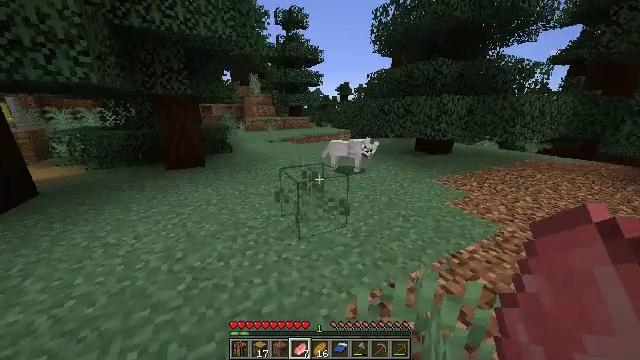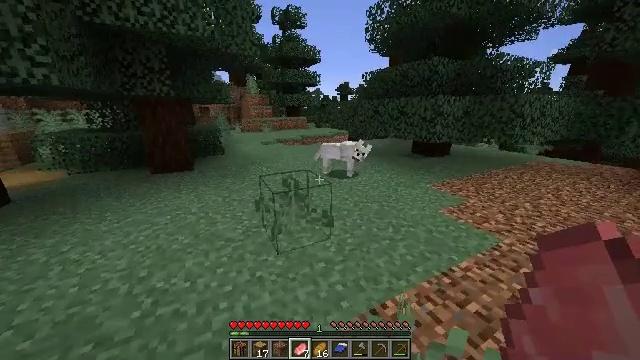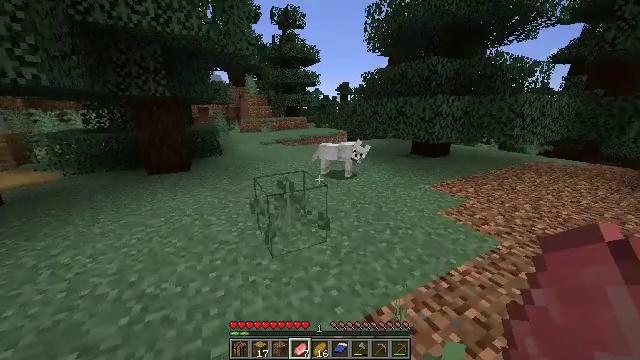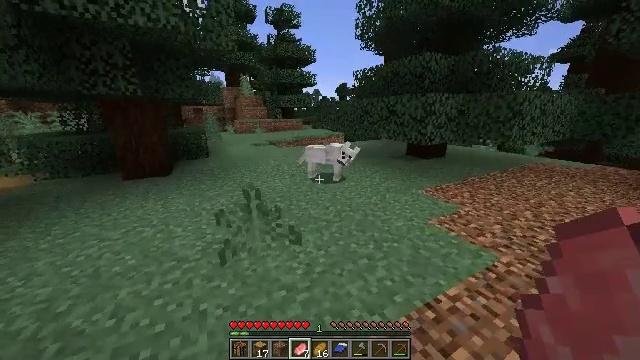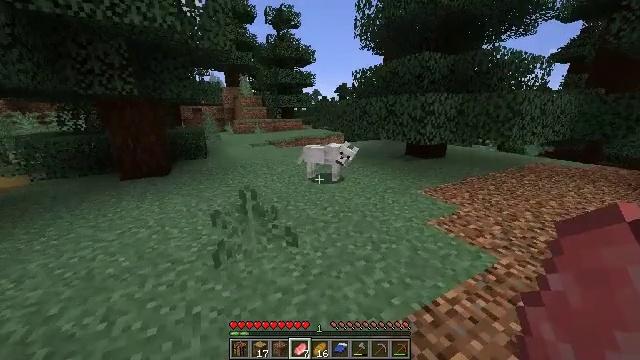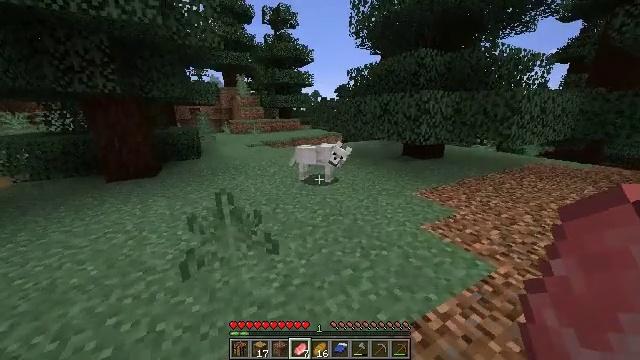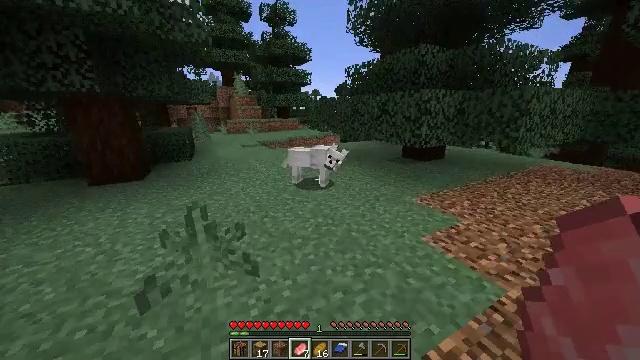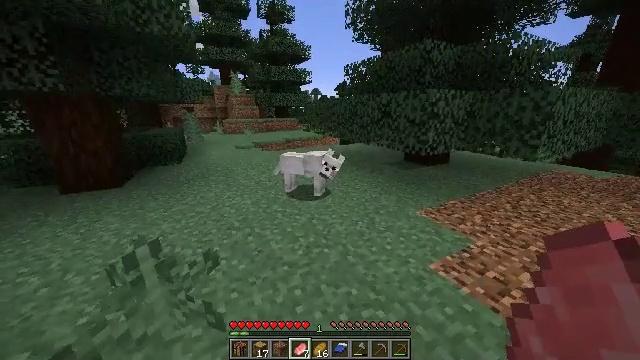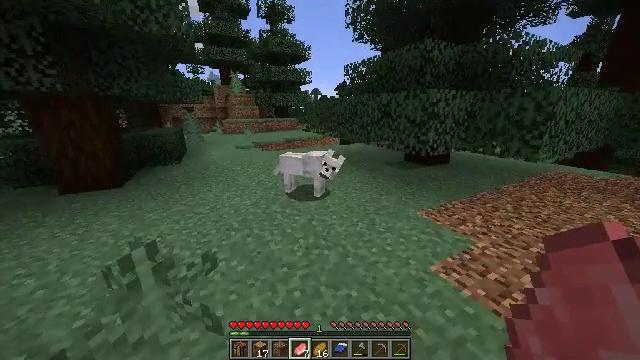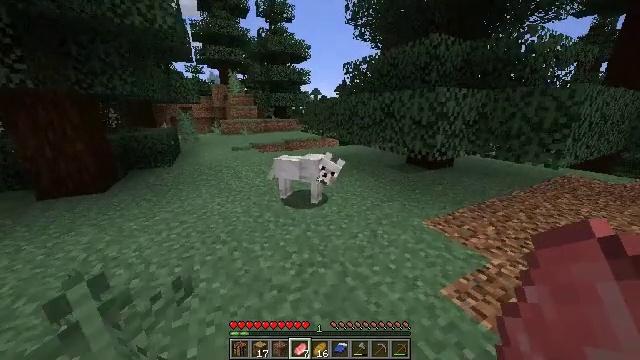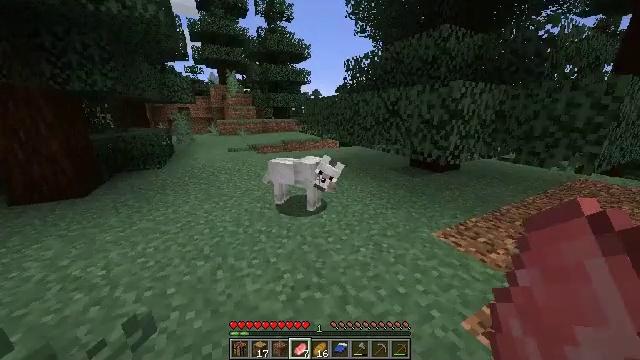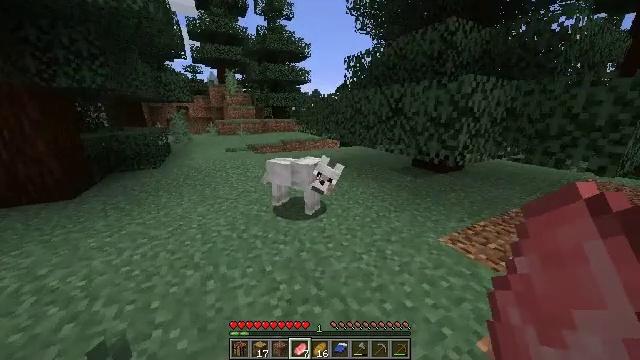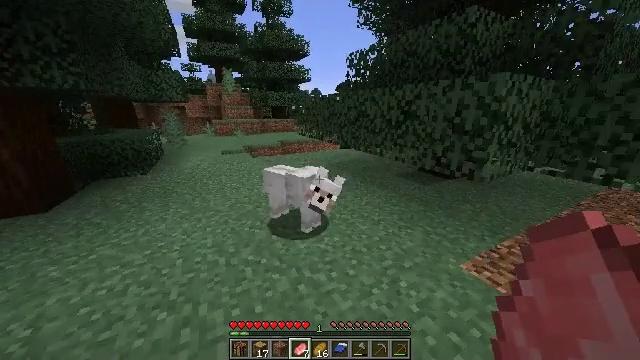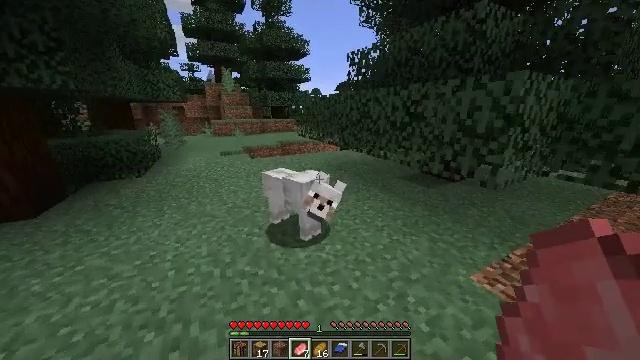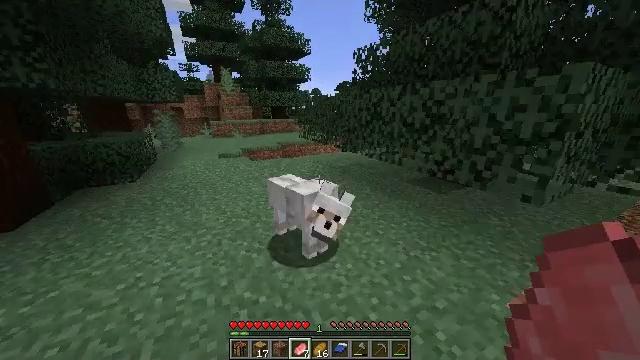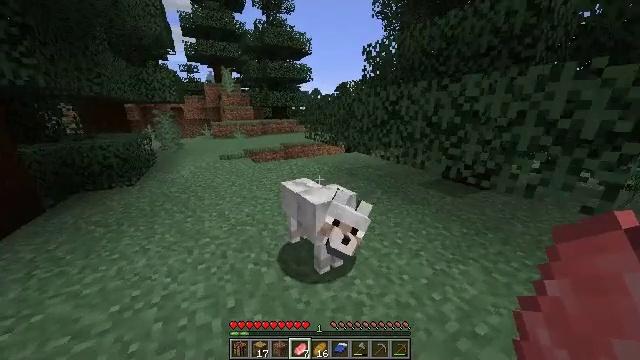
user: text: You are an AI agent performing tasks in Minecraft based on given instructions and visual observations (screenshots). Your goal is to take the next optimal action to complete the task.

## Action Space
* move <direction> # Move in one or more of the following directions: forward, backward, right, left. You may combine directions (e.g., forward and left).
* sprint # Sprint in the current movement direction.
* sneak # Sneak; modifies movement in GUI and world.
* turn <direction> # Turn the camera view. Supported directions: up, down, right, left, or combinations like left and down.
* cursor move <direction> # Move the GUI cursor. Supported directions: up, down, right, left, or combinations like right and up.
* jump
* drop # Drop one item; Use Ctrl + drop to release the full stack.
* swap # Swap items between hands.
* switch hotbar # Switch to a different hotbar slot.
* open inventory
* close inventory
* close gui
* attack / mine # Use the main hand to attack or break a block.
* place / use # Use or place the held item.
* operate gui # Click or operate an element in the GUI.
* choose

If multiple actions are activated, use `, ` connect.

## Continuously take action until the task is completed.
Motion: motion action
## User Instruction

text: Gather mossy cobblestone from a dungeon or ruin.
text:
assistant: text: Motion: move forward and move right
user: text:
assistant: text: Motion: move forward and move right
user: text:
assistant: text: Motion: move forward and move right
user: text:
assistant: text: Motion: move forward and move right
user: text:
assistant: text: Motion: move forward
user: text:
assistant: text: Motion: move forward
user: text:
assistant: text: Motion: move forward
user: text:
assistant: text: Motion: move forward
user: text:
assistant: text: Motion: move forward
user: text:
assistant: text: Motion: move forward
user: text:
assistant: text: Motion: move forward
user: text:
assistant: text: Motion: move forward
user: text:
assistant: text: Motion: move forward
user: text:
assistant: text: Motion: move forward and move left
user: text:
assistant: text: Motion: move forward and move left
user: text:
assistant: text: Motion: move forward and move left
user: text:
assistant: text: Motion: move forward and move left
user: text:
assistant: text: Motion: move forward
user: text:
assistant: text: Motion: move forward, turn right and down
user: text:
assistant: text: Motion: move forward, turn right and down
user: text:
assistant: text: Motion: turn right and down
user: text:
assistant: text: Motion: no_op
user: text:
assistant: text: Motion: turn up
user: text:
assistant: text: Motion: turn right
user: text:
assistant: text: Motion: no_op
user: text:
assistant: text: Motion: turn right and down
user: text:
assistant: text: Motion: turn right and down
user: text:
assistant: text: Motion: turn right and down
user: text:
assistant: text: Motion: turn right and down
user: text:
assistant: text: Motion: use / place